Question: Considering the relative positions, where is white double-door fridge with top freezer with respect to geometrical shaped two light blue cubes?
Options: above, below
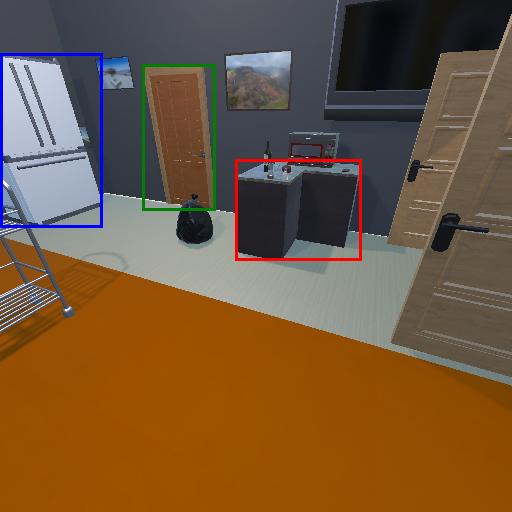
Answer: above